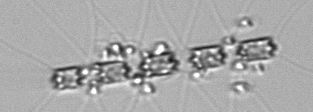
Label: Chaetoceros_didymus_TAG_external_flagellate